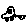
Label: car